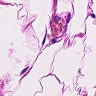
Metastatic tissue present: no